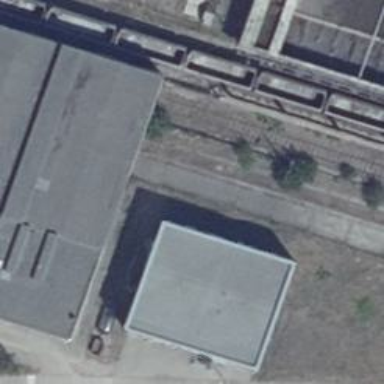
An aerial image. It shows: Railway yard with electrified contact lines. The yard includes building passage tunnel.